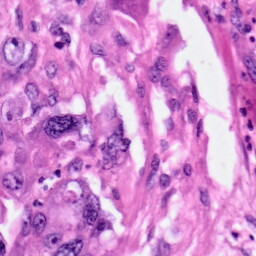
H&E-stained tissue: Pancreatic